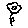
Label: flower